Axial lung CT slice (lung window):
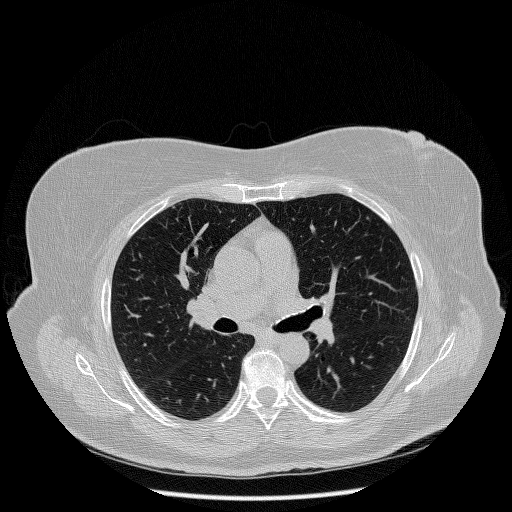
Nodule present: no